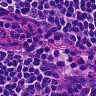
Metastatic tissue present: no